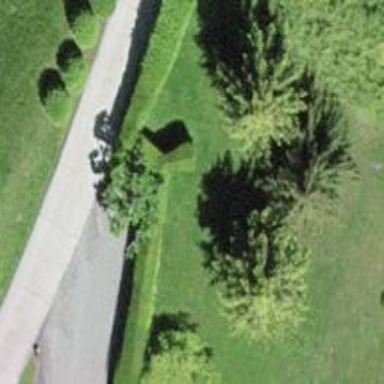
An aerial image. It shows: Hedge acting as barrier.